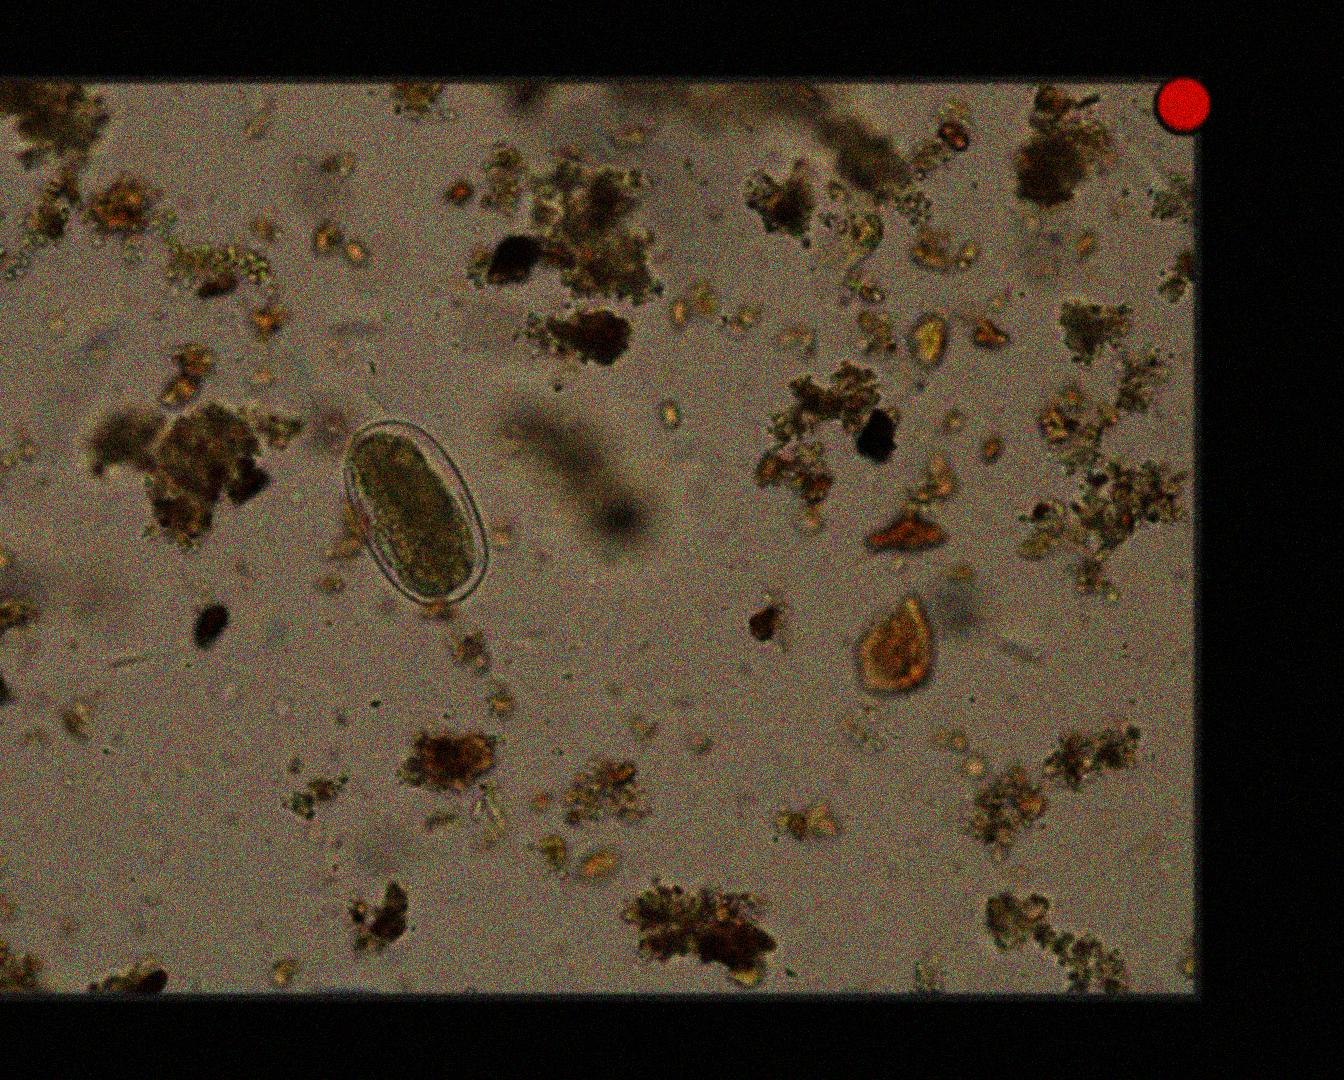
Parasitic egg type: Hookworm egg